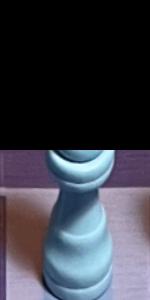
Label: Queen_White